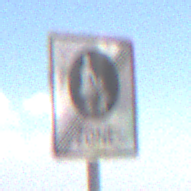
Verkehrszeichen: EndeFussgaengerzone
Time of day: Midday
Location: Outdoor (Nature)
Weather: Clear
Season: NotSpecified
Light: Natural